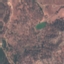
Land use / land cover class: HerbaceousVegetation